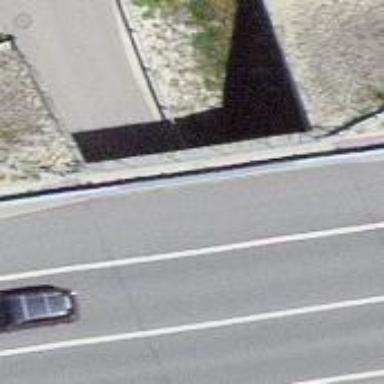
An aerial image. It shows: Unclassified road with tunnel.